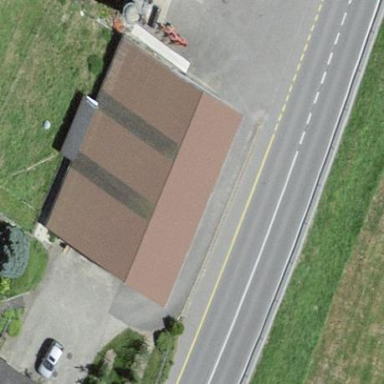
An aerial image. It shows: Shed.